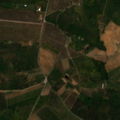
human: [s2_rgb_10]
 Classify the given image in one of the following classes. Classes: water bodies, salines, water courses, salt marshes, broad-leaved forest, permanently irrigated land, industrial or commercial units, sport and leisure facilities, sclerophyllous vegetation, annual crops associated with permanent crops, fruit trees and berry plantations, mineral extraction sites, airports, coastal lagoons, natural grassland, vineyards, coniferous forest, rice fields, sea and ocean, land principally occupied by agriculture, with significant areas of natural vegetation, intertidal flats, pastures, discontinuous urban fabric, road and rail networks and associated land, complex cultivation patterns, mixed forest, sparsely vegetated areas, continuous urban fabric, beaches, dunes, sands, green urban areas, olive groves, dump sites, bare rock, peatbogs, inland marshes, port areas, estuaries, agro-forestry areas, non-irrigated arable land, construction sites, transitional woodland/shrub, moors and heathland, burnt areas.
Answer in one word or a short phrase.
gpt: vineyards, olive groves, complex cultivation patterns, land principally occupied by agriculture, with significant areas of natural vegetation